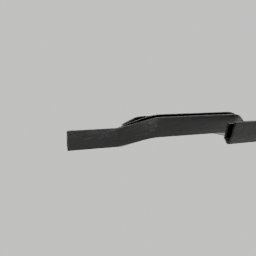
Label: mechanical